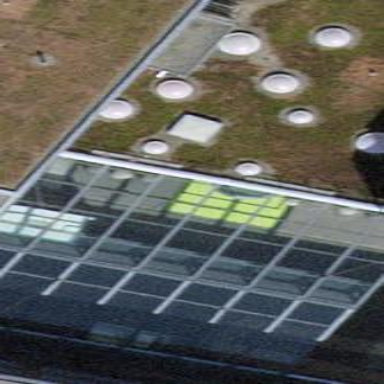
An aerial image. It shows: The roof of the building is flat and made of glass.